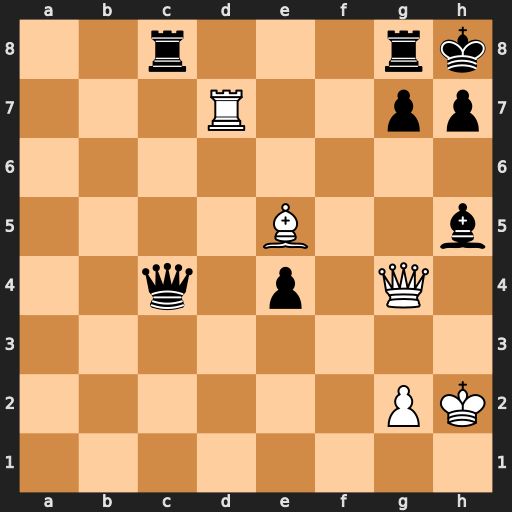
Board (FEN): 2r3rk/3R2pp/8/4B2b/2q1p1Q1/8/6PK/8
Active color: w
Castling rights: -
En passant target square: -
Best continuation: Bxg7+ Rxg7 Qxg7#